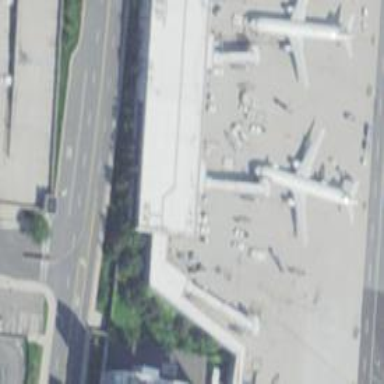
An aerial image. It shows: Airport gate.